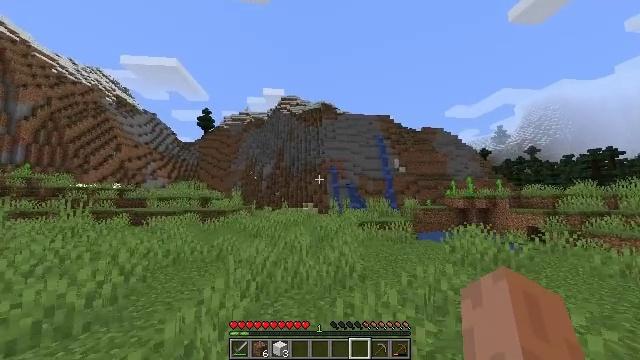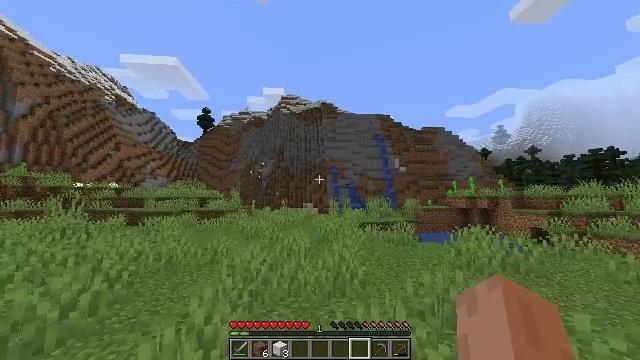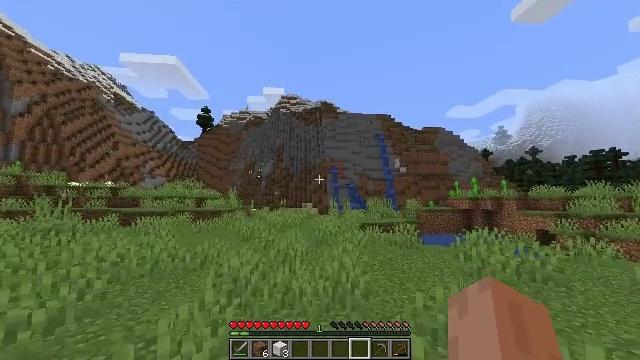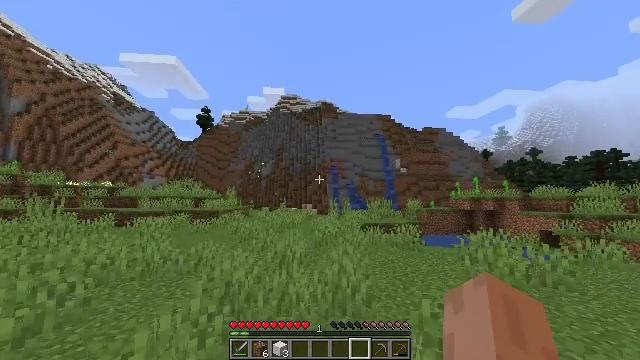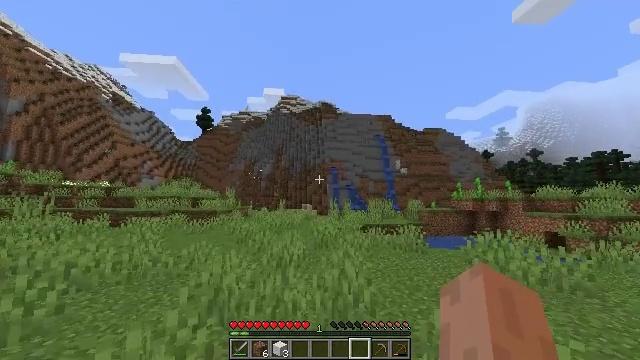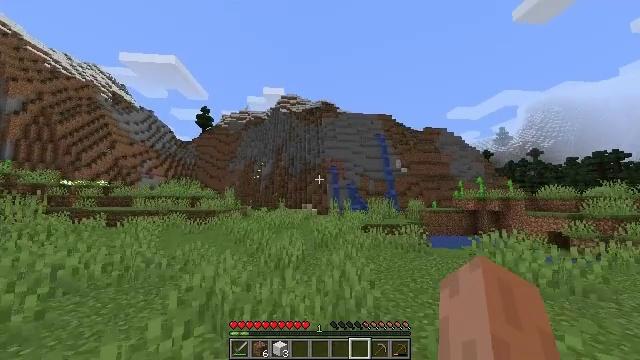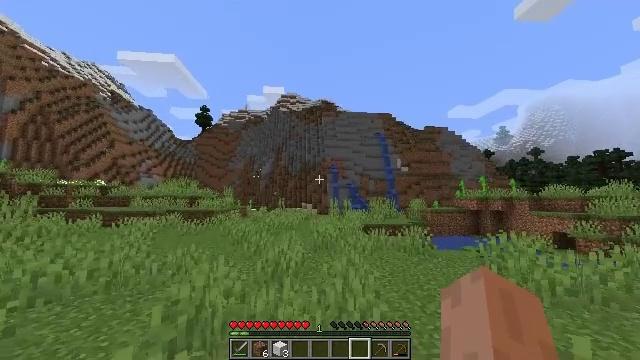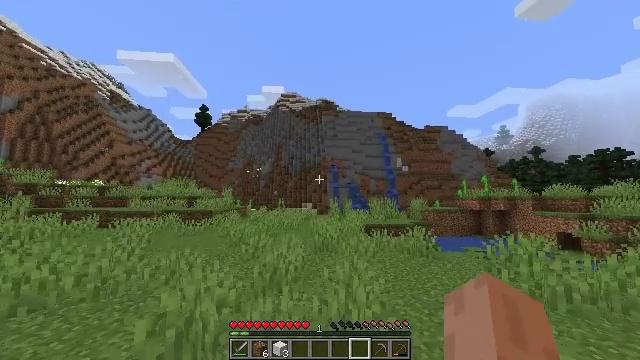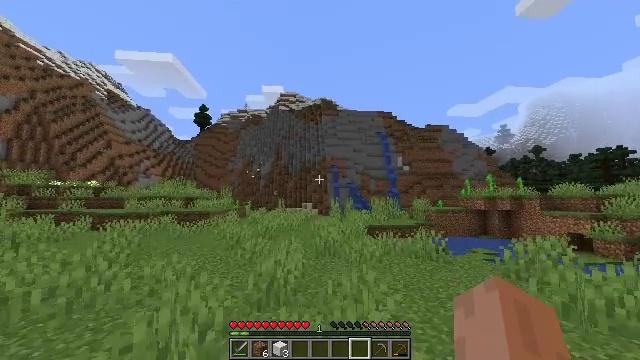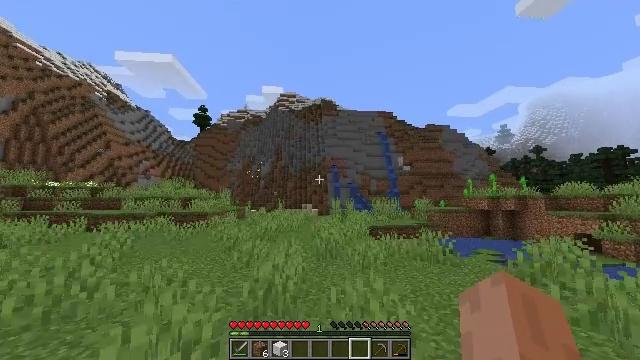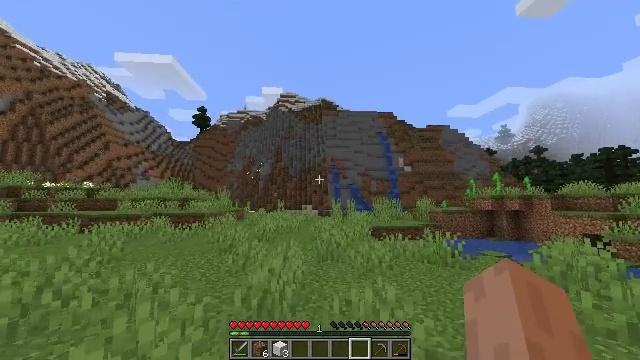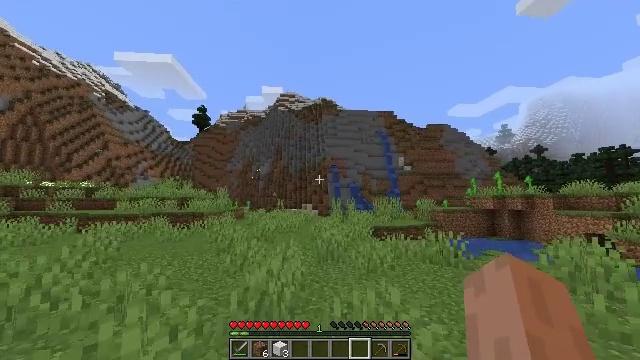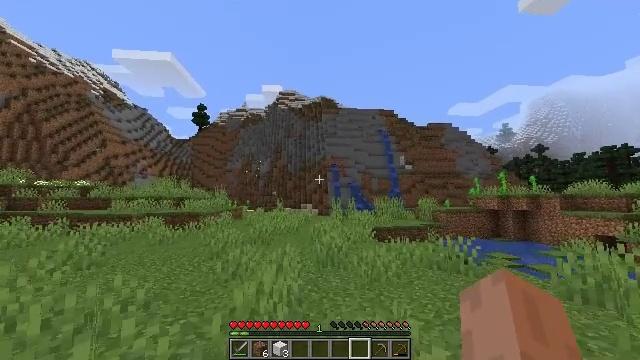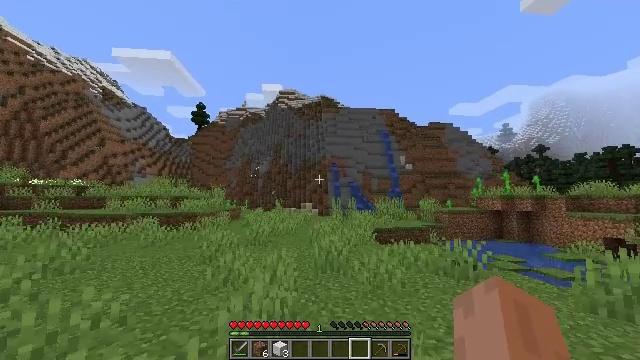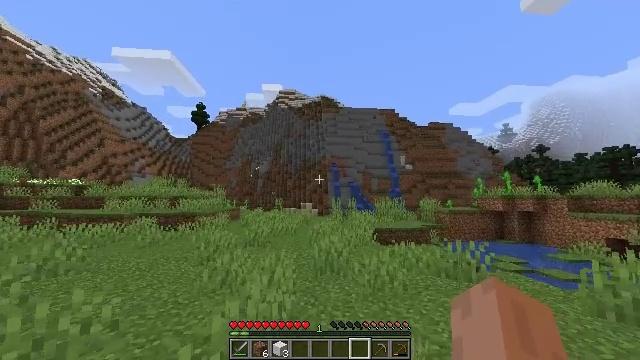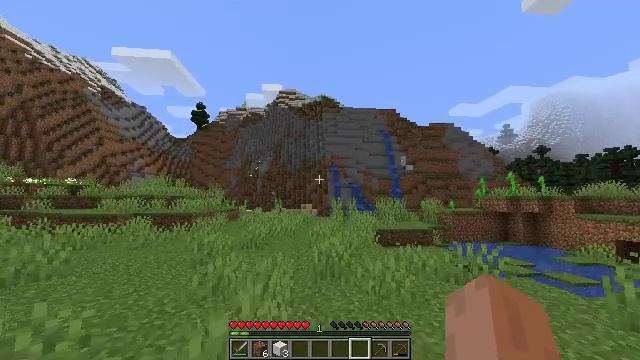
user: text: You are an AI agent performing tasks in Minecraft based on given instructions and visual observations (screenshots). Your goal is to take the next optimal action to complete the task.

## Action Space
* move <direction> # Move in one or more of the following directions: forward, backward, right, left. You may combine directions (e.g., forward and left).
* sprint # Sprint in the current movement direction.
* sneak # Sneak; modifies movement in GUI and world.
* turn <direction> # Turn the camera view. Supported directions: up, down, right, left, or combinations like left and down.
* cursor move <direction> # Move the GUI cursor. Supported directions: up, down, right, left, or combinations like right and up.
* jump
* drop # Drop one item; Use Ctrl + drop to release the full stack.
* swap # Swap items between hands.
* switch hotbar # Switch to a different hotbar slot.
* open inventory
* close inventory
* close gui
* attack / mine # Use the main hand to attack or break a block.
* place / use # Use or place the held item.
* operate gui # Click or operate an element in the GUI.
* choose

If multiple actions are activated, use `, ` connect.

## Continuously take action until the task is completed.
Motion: motion action
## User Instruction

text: Cook mutton in the furnace to get cooked mutton.
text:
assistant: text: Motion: move forward
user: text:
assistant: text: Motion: move forward
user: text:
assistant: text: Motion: move forward
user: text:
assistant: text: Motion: move forward
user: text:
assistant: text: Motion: move forward
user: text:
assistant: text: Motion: move forward
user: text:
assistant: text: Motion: move forward
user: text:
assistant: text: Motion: move forward
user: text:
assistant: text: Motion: move forward
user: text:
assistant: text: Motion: move forward
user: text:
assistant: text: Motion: move forward
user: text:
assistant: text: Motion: move forward
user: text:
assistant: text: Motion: move forward
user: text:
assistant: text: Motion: move forward
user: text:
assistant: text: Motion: move forward and move left
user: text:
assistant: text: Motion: move forward and move left
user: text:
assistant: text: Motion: move forward and move left
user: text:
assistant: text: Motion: move forward and move left
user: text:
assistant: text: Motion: move forward and move left
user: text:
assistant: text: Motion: move forward and move left
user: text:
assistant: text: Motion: move forward and move left, turn right
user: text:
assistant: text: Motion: move forward and move left, turn right
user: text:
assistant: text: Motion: move forward and move left, turn right and down
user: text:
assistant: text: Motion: move forward and move left, turn right and down
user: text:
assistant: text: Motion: move forward and move left, turn right and down
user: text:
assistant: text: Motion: move left, turn right and down
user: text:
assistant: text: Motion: turn right
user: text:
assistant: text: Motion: turn right
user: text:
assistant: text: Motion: turn right
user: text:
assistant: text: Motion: move forward